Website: home-depot
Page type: customer-info-address
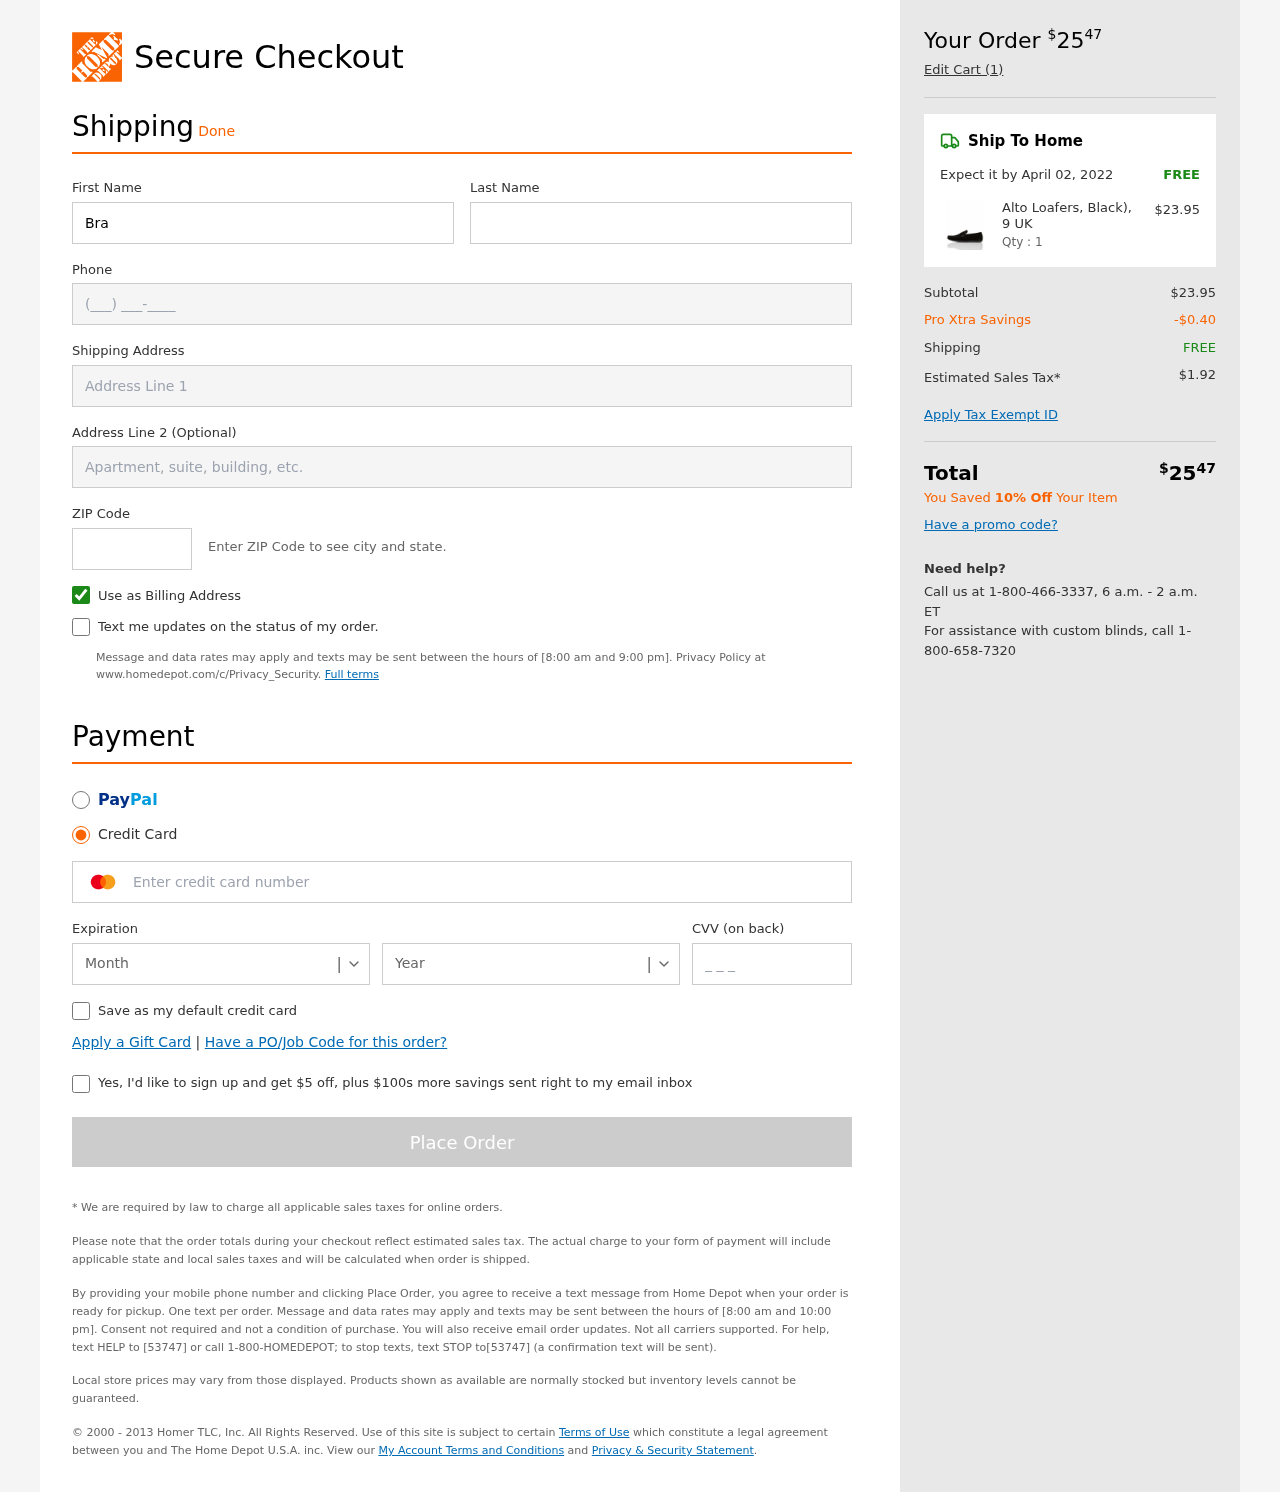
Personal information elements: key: PII_CARD_CVV
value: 389
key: PII_CARD_EXPIRY_MONTH
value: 10
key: PII_CARD_EXPIRY_YEAR
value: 29
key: PII_CARD_NUMBER
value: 2290 1691 2273 9582
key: PII_FIRSTNAME
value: Bradley
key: PII_LASTNAME
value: Smith
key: PII_PHONE
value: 2518726962
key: PII_POSTCODE
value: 55363
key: PII_STREET
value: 04806 Samuel Greens Apt. 718
Product elements: key: PRODUCT1_NAME
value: Alto Loafers, Black), 9 UK
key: PRODUCT1_PRICE
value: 23.95
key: PRODUCT1_QUANTITY
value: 1
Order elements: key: ORDER_TOTAL
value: $2547
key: ORDER_NUM_ITEMS
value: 1
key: ORDER_DELIVERY_DATE
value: April 02, 2022
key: ORDER_SHIPPING_COST
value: FREE
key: ORDER_SUBTOTAL
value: $23.95
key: ORDER_DISCOUNT
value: -$0.40
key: ORDER_SHIPPING_COST2
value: FREE
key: ORDER_TAX
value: $1.92
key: ORDER_TOTAL2
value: $2547
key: ORDER_SAVINGS_MESSAGE
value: You Saved 10% Off Your Item